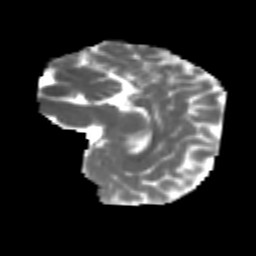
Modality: MD
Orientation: sagittal
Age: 7
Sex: female
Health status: healthy